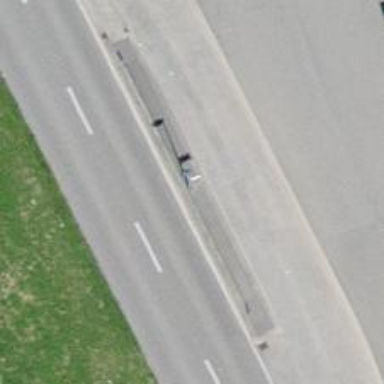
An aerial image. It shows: Bus stop with platform for public transport.